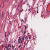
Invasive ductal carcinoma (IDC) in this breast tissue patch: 0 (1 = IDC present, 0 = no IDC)